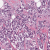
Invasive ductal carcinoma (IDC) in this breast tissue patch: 1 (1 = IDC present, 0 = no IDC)